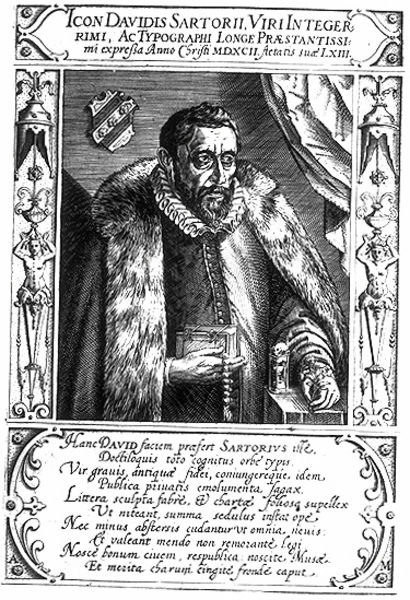
Titel: Bildnis des David Sartorius
Künstler: Alexander Mair
Institution: (Seriendruck)
Schlagwörter: hand, kopf, mann, schatten, umhang, weiß, finger, grau, haar, mund, nase, schwarz, tisch, zeichnung, blick, ornament, bart, wand, augen, bibel, hermelin, kragen, mensch, pelz, rahmen, ärmel, bild, bildnis, halskrause, hände, portrait, porträt, vorhang, gewand, mantel, blatt, renaissance, umrandung, fell, spanien, schrift, kette, grafik, graphik, inschrift, dekor, verzierung, streifen, bauch, knöpfe, knopfleiste, buch, druck, schwarz weiss, radierung, stich, seite, text, zeitung, überschrift, krause, spitzbart, titelseite, wappen, pelzkragen, pelzmantel, halbprofil, herzog, hans, emblem, david, kupferstich, rosenkranz, kästchen, ikone, graf, verziehrung, latein, lateinisch, einblattdruck, grotesken, seriendruck, icon, sanduhr, schaube, bischoff, zierrahmen, krasue, bichoff, 2, sartorius, davidis, sartorii, davidix, sartori